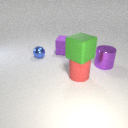
small blue metal sphere to the left of large purple metal cylinder